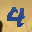
Label: 4